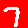
Digit: 7